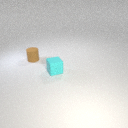
small brown rubber cylinder behind small cyan rubber cube